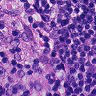
Metastatic tissue present: no